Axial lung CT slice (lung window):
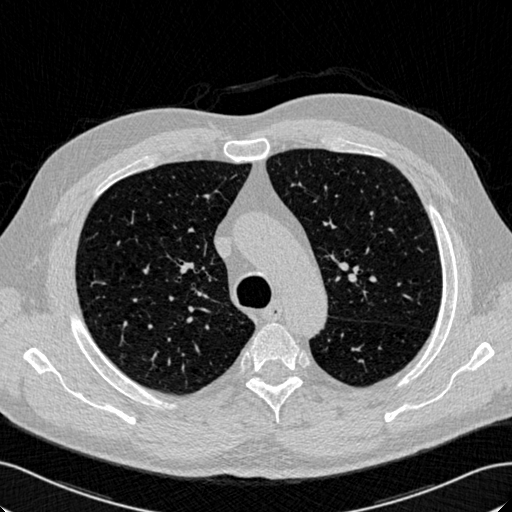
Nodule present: no